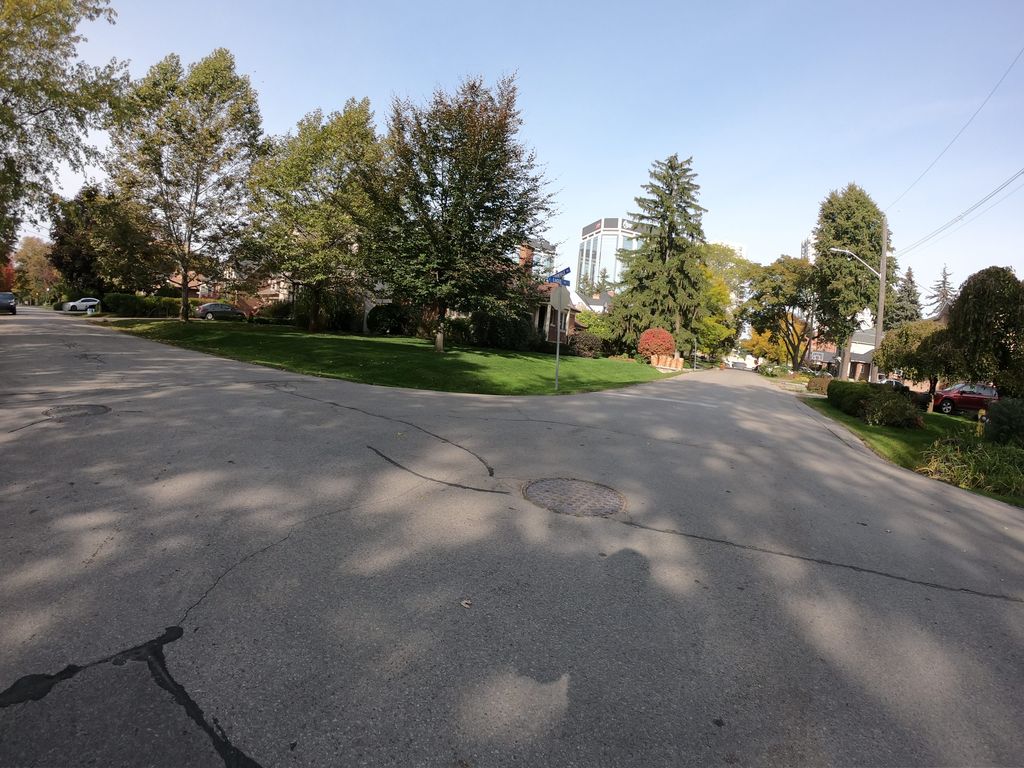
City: toronto